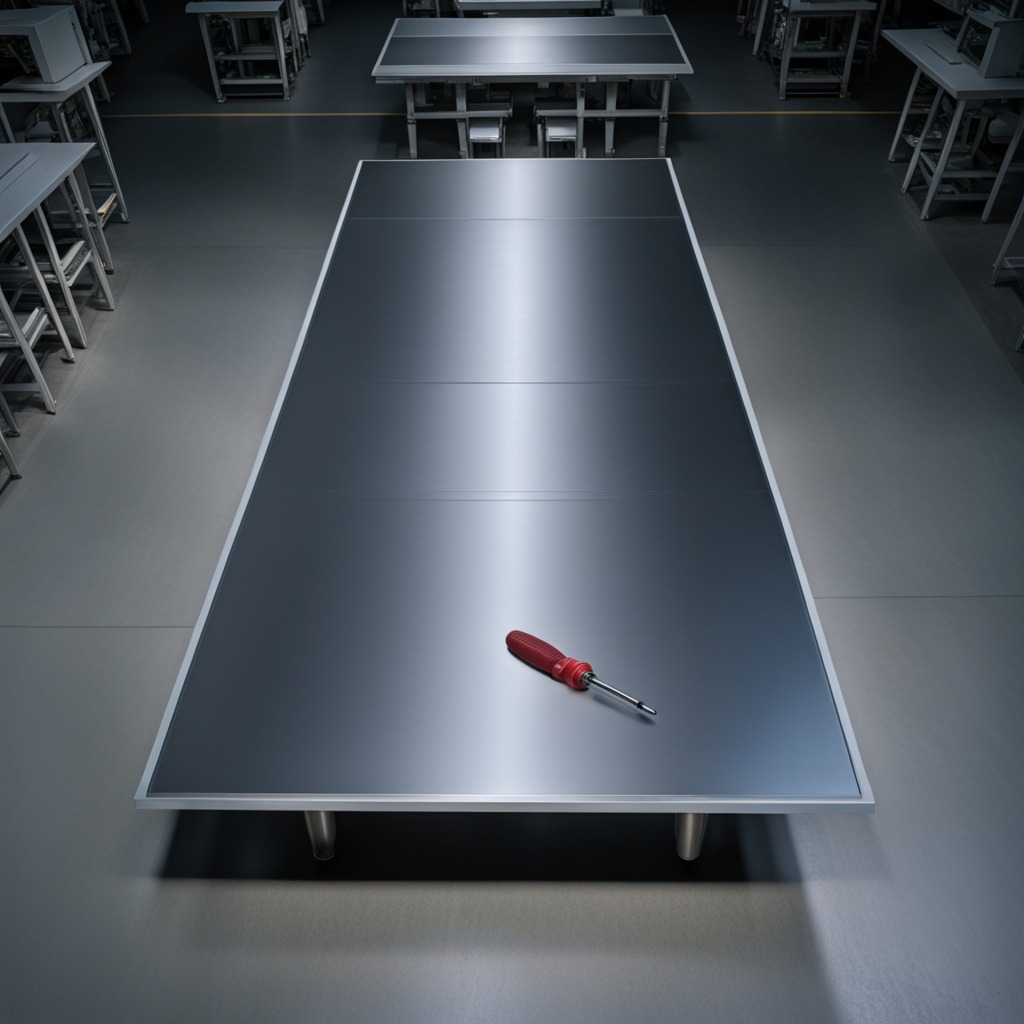
A screwdriver is lying on the clean empty table in the basement in the evening.